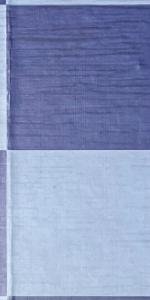
Label: Empty